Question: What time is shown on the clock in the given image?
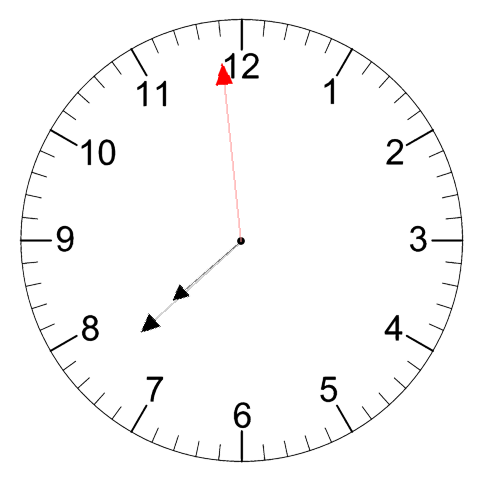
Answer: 07:37:59